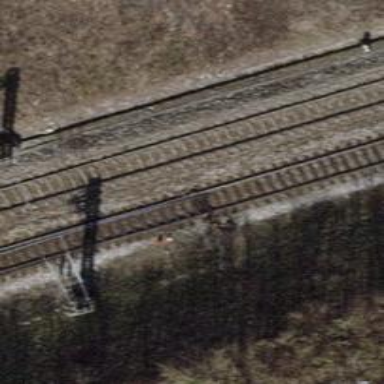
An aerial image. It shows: Railway switch.